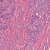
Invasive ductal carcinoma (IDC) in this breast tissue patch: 1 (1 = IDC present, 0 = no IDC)